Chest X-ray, PA view. Patient: 62 years old, sex M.
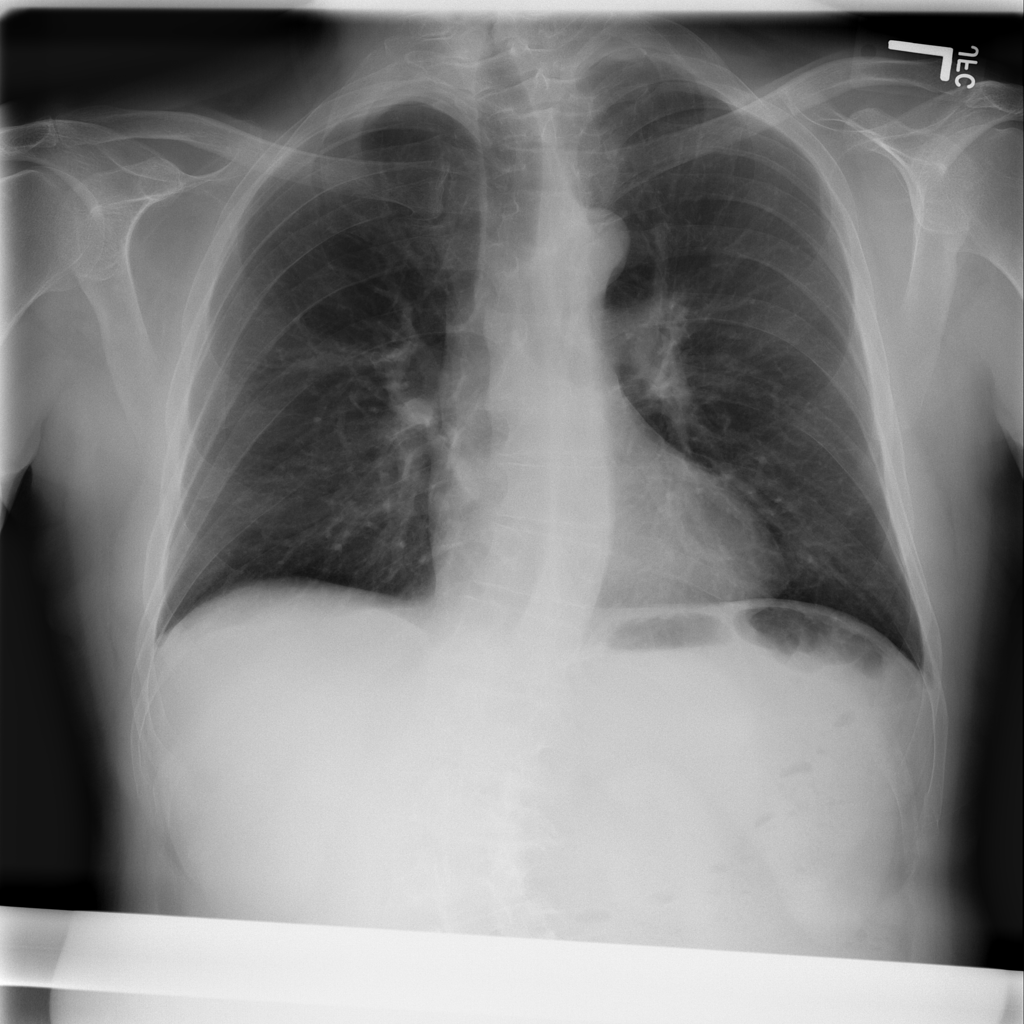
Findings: No Finding